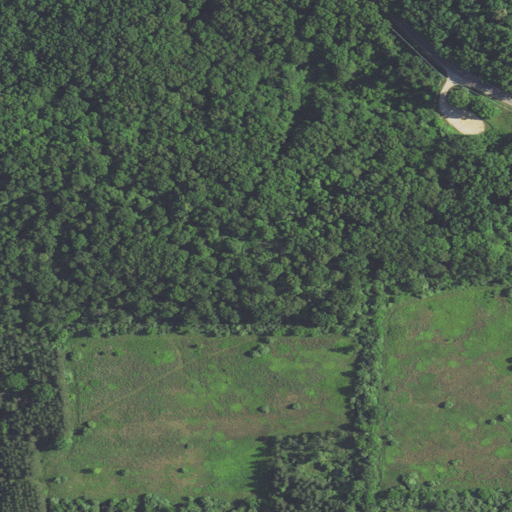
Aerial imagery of mountain in Michigan named Sackrider Hill containing deciduous forest, pasture, mixed forest, open development, low intensity development, and evergreen forest